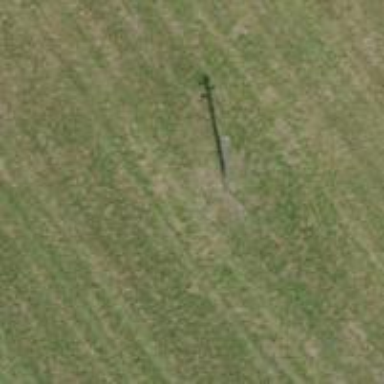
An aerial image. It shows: Power pole.